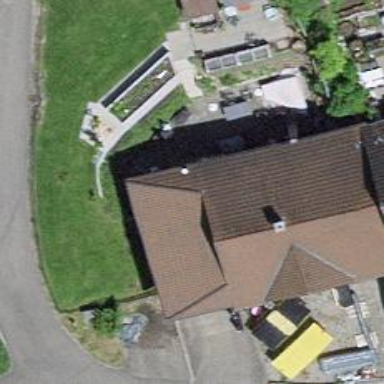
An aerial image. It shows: Semidetached house.